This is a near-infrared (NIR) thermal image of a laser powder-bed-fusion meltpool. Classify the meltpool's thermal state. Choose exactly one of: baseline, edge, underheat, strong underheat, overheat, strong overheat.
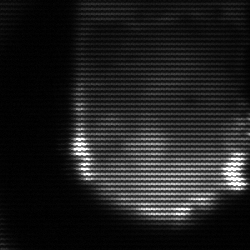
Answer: edge